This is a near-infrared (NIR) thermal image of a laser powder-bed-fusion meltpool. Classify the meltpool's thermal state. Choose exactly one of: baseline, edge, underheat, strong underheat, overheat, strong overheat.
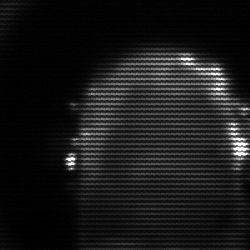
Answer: baseline